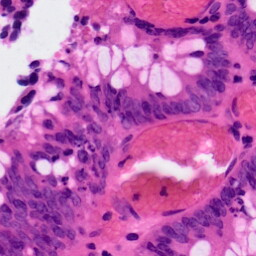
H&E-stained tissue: Colon